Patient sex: M
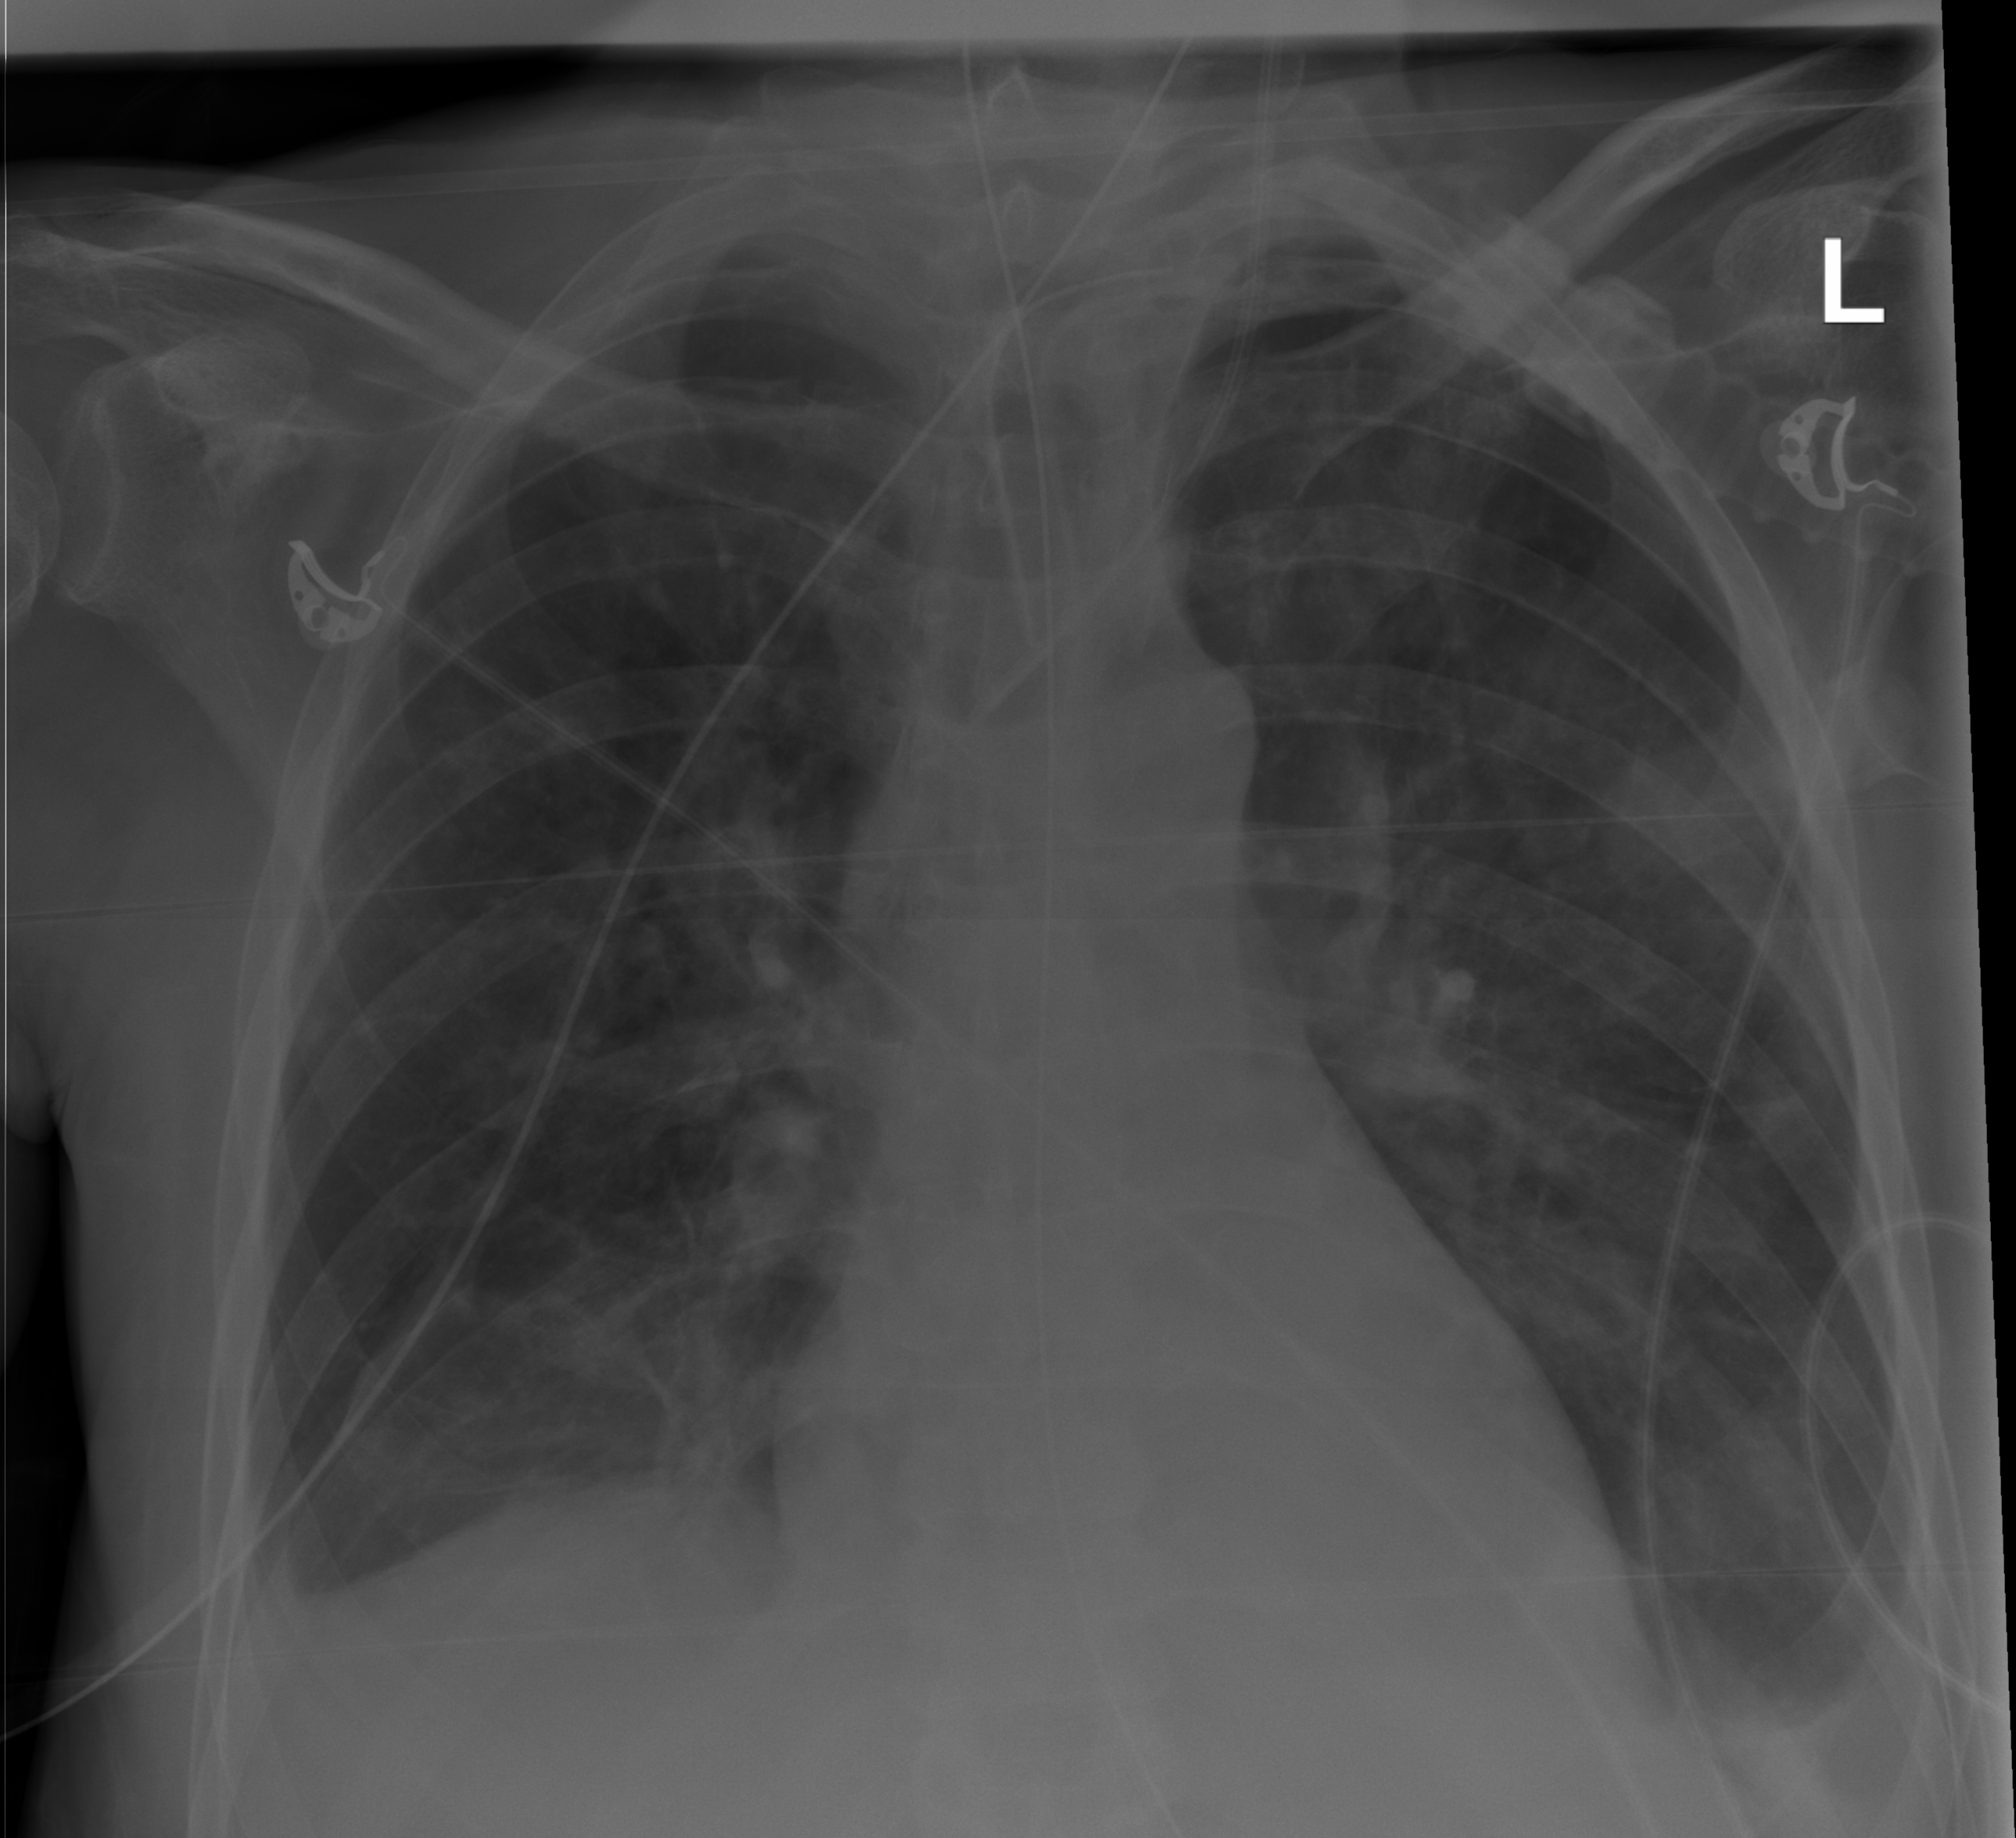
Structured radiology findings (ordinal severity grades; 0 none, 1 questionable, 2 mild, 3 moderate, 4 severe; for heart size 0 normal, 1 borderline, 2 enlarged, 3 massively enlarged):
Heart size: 0
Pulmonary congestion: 0
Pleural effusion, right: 2
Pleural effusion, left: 2
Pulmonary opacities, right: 0
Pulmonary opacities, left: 0
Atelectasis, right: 0
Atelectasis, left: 0